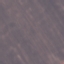
Label: AnnualCrop